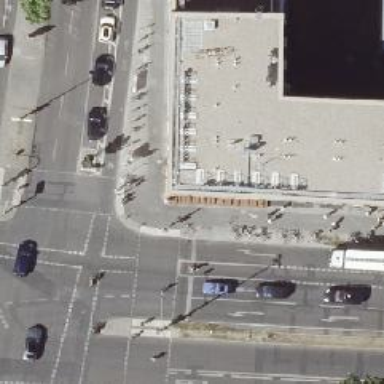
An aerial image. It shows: Cafe.